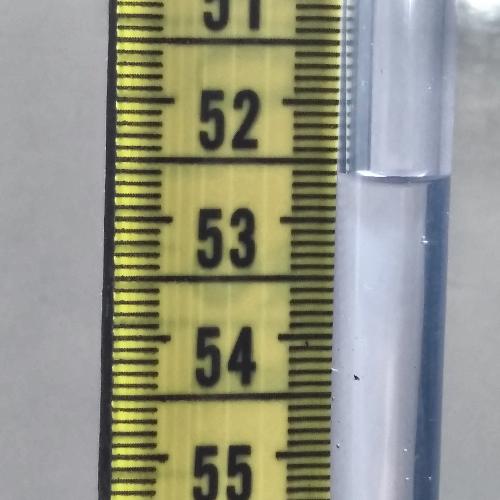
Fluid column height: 52.6 cm